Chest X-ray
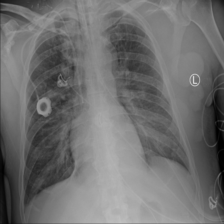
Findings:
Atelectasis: negative
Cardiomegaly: negative
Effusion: negative
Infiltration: positive
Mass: negative
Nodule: negative
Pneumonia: negative
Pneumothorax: negative
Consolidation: negative
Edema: negative
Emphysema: negative
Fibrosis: negative
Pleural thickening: negative
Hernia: negative